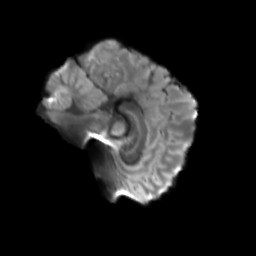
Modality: T2w
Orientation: sagittal
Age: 24
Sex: female
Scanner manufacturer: siemens
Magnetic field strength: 3 T
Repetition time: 3.23 s
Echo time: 0.0892 s